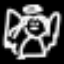
Label: angel